Interaction volume radius: 5 \u00c5
Interaction volume height: 10 \u00c5
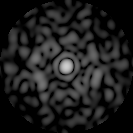
Disorder parameter: 0.8527